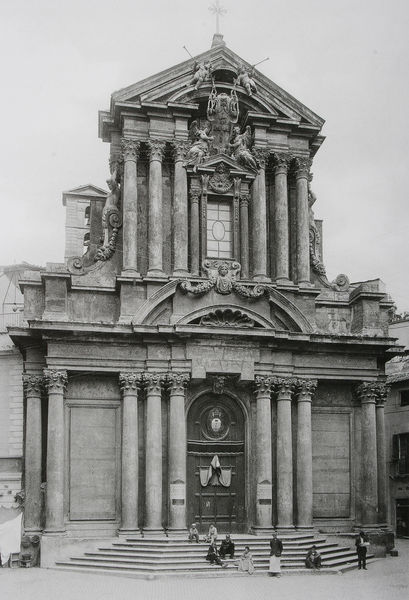
Titel: Fassade
Künstler: Martino d. J. Longhi
Standort: Rom
Institution: SS. Vincenzo ed Anastasio
Schlagwörter: dunkel, flügel, himmel, schatten, weiß, menschen, sitzen, stadt, fenster, grau, hell, licht, schwarz, säule, säulen, tür, dach, gebäude, haus, architektur, barock, stehen, stein, häuser, kirche, figur, sitzend, stehend, klassizismus, personen, front, pferde, engel, bogen, fassade, italien, fahne, giebel, weis, platz, figuren, treppe, treppen, dekoration, stufen, plastik, plinthe, tor, foto, fotografie, photographie, eingang, treppenstufen, antike, kreuz, fenter, stockwerk, schwarzweiß, architrav, kapitelle, photo, vorderseite, dreiecksgiebel, portal, wappen, sims, schnörkel, gesims, statuen, ionisch, florenz, posaunen, geschosse, volute, muschel, trompeten, basis, dorisch, schnecke, schnecken, prunk, putten, korinthisch, putti, bau, verzierungen, sakralbau, gründerzeit, kapitel, plinte, historisch, kasette, kranzgesims, korintisch, fahnenstange, vorplatz, segmentgiebel, sockelgeschoss, neoklassizismus, il gesu, treffe, synagoge, italienisch, stiege, satdt, eingebaut, church, door, einganr, kasssette, people, goldenes dreieck